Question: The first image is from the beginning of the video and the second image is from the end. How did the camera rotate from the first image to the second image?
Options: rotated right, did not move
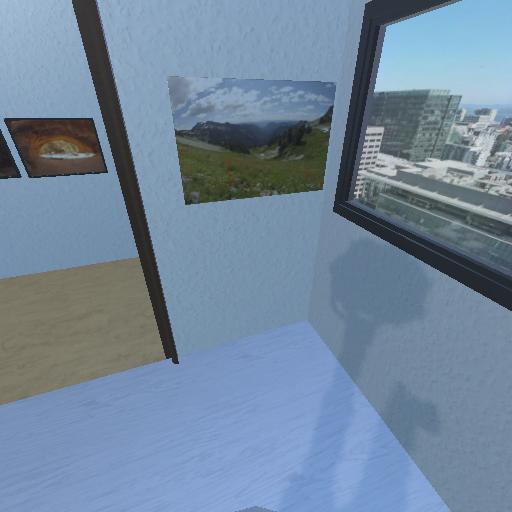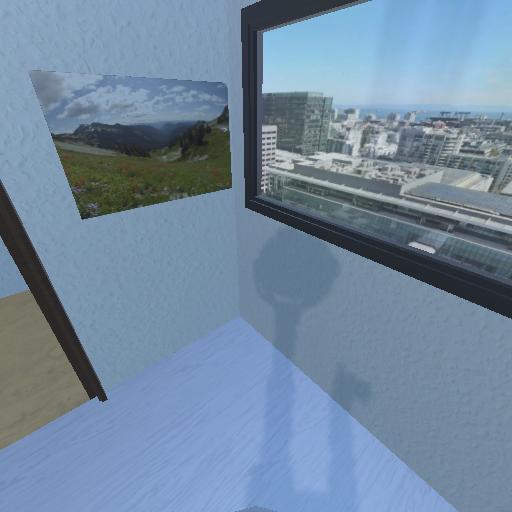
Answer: rotated right